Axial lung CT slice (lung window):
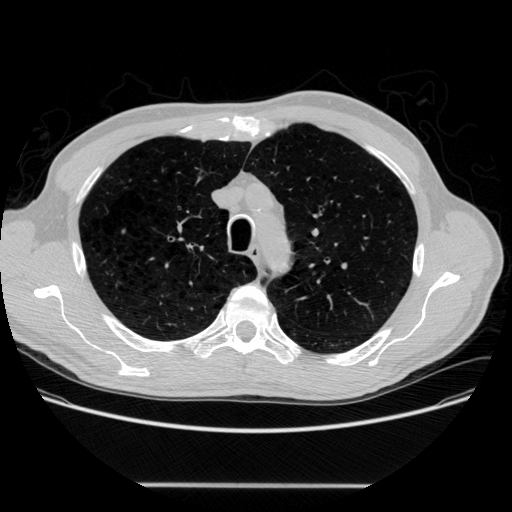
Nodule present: no